Question: I have a container '<div class="statsrep"></div>' where I want to show my chart/graph. I want to populate the chart's data with the data that from my AJAX/JSON but it seems to be not working. The chart gives me this (look closely at the categories/dates):

What could possibly be the cause of this?
The AJAX/JSON response is:
'''
{
"dates": "'2014-01-06','2014-01-07','2014-01-08','2014-01-09','2014-01-12','2014-01-13','2014-01-14','2014-01-15','2014-01-16','2014-01-19','2014-01-20','2014-01-21','2014-01-22','2014-01-23','2014-01-26'",
"leadsTotal": "260,474,689,851,1104,1268,1439,1588,1726,2021,2216,2395,2587,2756,3002",
"leadQuote": "11,12,12,14,14,15,15,15,16,14,15,16,15,15,15",
"salesConv": "3,4,5,6,6,6,6,6,6,5,6,6,5,5,5",
"totalIMU": "15418.95,21875.09,32555.79,41962.11,53790.88,59817.54,64005.61,72176.84,74874.39,83949.47,98021.05,106736.84,109518.60,117886.32,124241.40",
"vpl": "59.30,46.15,47.25,49.31,48.72,47.17,44.48,45.45,43.38,41.54,44.23,44.57,42.33,42.77,41.39"
}
'''
and here's my AJAX request:
'''
var date = $('#frankdate').val();
var aff = $('#affID').val();
$.ajax({
type: 'post',
url: 'graphMerchantTotal.php',
dataType: "json",
data: {
merchant:"frank",
date: date,
aff: aff
},
success:function(json){
$('#statsrep').highcharts({
title: {
text: 'Frank Daily Stats',
x: -20 //center
},
subtitle: {
text: 'Overall Total',
x: -20
},
xAxis: {
categories: json.dates
},
yAxis: {
plotLines: [{
value: 0,
width: 1,
color: '#808080'
}]
},
tooltip: {
},
legend: {
layout: 'horizontal',
align: 'center',
verticalAlign: 'bottom',
borderWidth: 0
},
series: [{
name: 'Leads',
data: json.leadsTotal
}, {
name: 'Lead to Quote (%)',
data: json.leadQuote
}, {
name: 'Sale Conversion (%)',
data: json.salesConv
}, {
name: 'Total After IMU',
data: json.totalIMU
}, {
name: 'VPL',
data: json.vpl
}]
});
}
});
'''
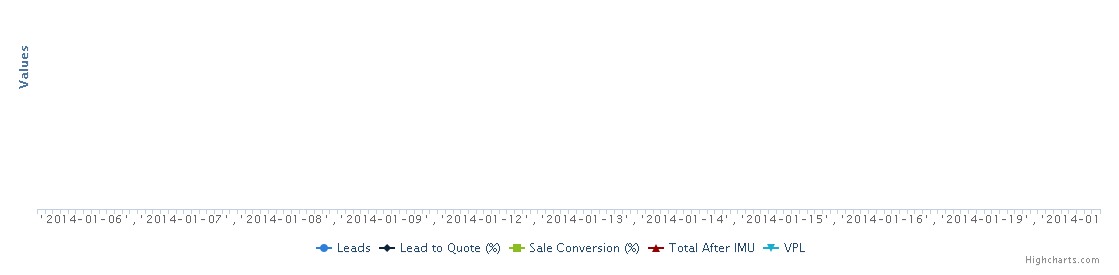
Answer: You need to use array of numbers in your series, but in your case you have only strings with points, separated by commas. You need to use split() function and push into new array, then use in highcharts.